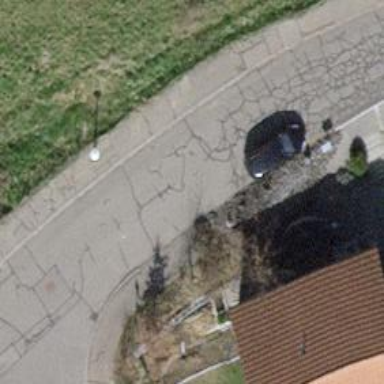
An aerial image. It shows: Sidewalk.